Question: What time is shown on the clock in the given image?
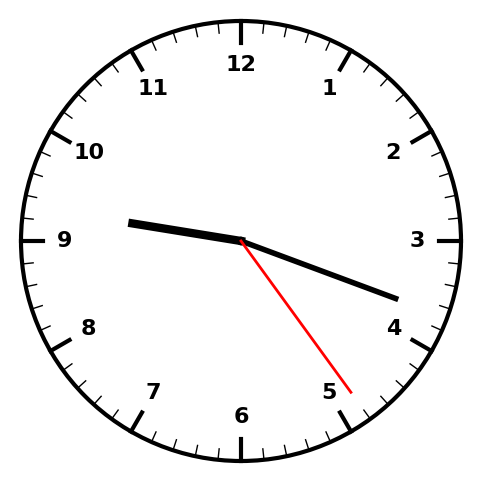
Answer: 09:18:24